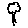
Label: tree